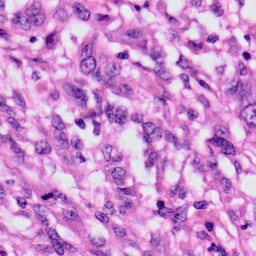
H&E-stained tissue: Skin